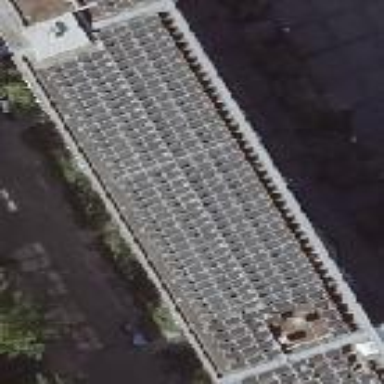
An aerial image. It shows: Industrial building with flat roof. The building is painted maroon.